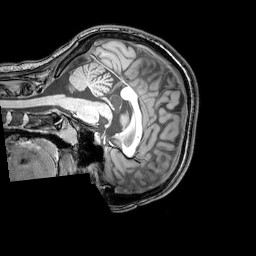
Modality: T1w
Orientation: sagittal
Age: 22
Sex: female
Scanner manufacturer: philips
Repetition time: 0.008304 s
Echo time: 0.00385 s